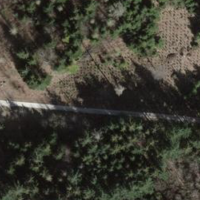
EUNIS habitat code: 44
Species observed at this site:
Carduelis carduelis
Pyrrhula pyrrhula